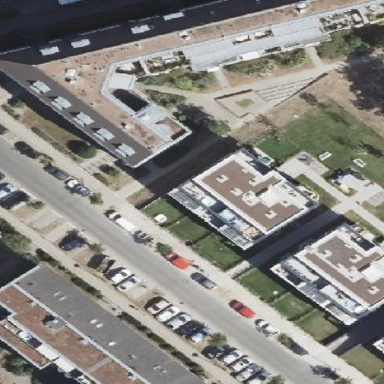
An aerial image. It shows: Apartment building with flat roof.